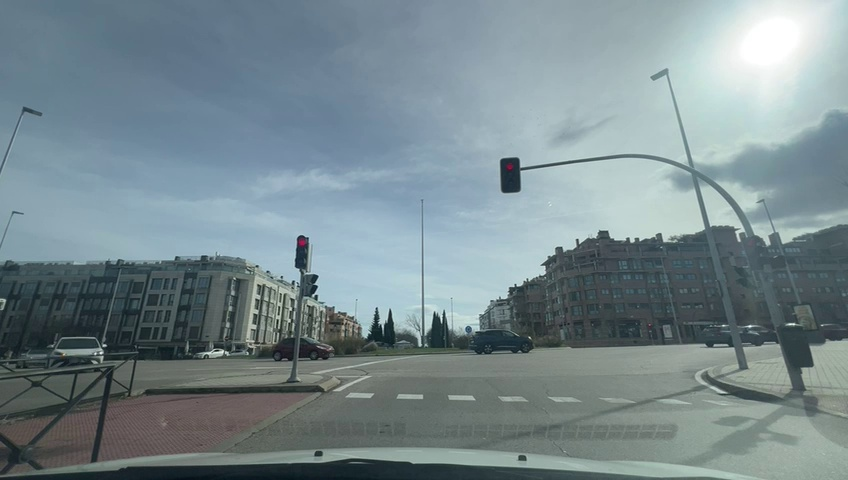
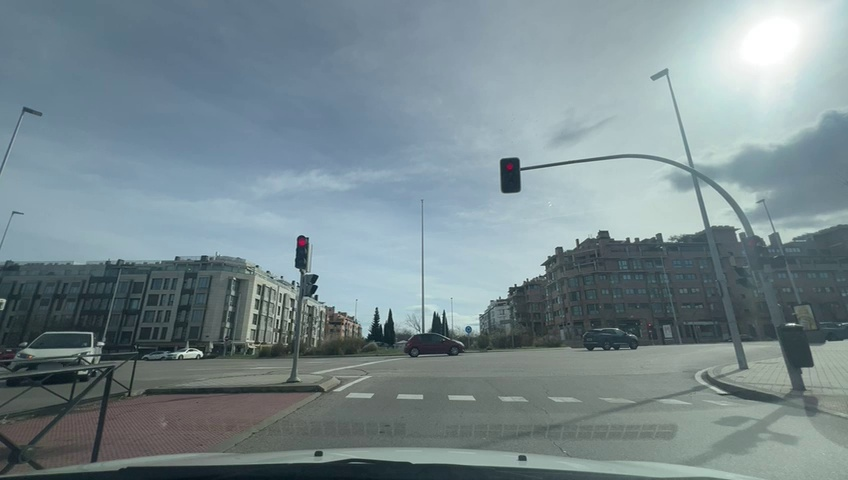
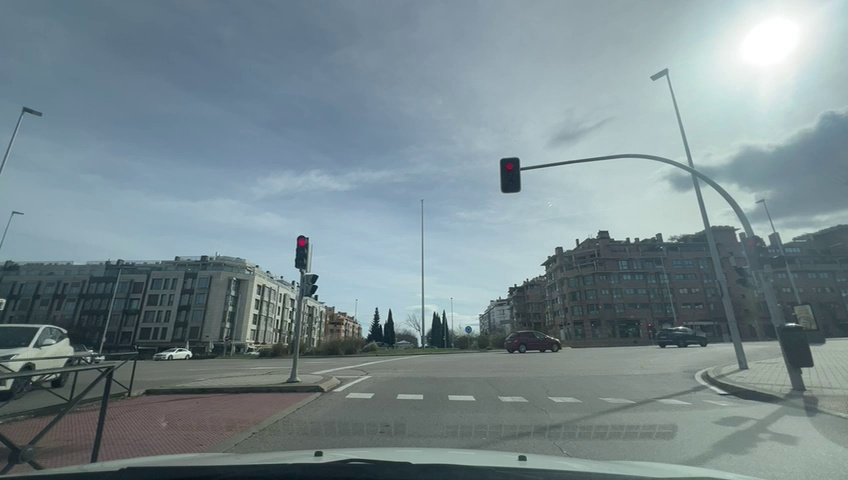
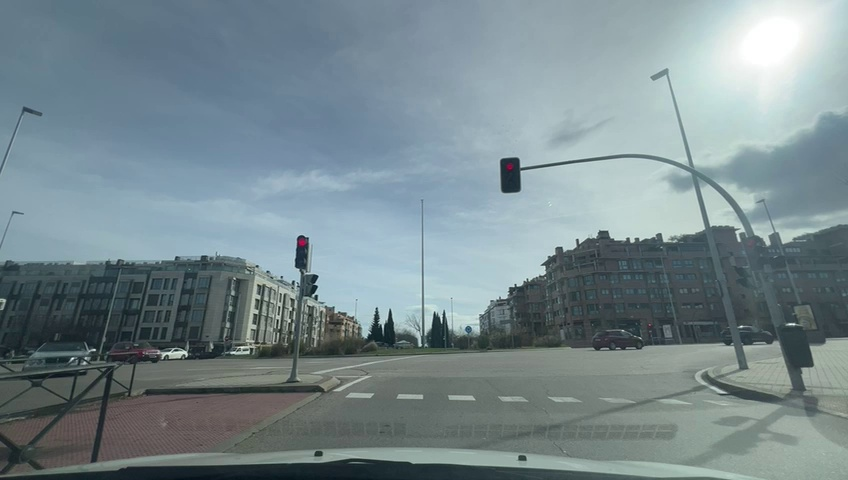
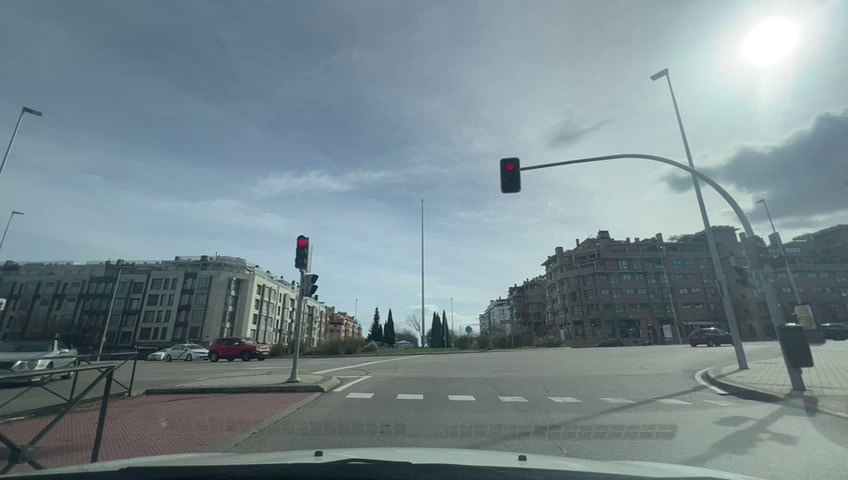
Situation: Traffic light
Question: Do you observe any red traffic light regulating the ego lane?
Answer: Yes
Reasoning: A red traffic light is visible directly ahead, aligned with the ego lane and direction of travel.

Situation: Traffic light
Question: What is the color of the traffic light regulating the ego lane?
Answer: Red
Reasoning: The traffic light facing the ego lane displays red.

Situation: Traffic light
Question: Is the ego vehicle positioned in a dedicated right-turn lane before the traffic light?
Answer: No
Reasoning: The ego vehicle is located at a red traffic light just before entering a roundabout.

Situation: Traffic light
Question: Is the ego vehicle positioned in a dedicated left-turn lane before the traffic light?
Answer: No
Reasoning: The ego vehicle is located at a red traffic light just before entering a roundabout.

Situation: Traffic light
Question: Are multiple traffic lights regulating the ego direction of travel displaying different colors simultaneously?
Answer: No
Reasoning: Two traffic lights facing the ego direction, one in the right of the lane and the other one in the left of the lane. Both show red.